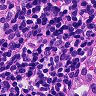
Metastatic tissue present: no